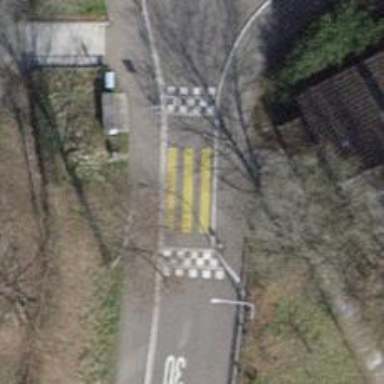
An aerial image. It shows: Paved footway with crossing.